Question:
I've succesfully updated my Login code for FB SDK 4.0. Initially, I used this code to logout from Facebook from an external dialog.
'''
if (Global.getActiveSession() != null) {
Session.getActiveSession().closeAndClearTokenInformation();
}
Session.setActiveSession(null);
'''
But with the new FB SDK 4.0, there is no way I use this. I've tried using
'''
LoginManager loginManager = LoginManager.getInstance();
loginManager.logOut();
'''
but got the following error which I cannot explain.
'''
at com.facebook.internal.Validate.sdkInitialized(Validate.java:99)
at com.facebook.login.LoginManager.<init>(LoginManager.java:70)
at com.facebook.login.LoginManager.getInstance(LoginManager.java:81)
at com.ababab.abab_name_changed.common.util.CommonUtils.fbLogout(CommonUtils.java:676)
'''
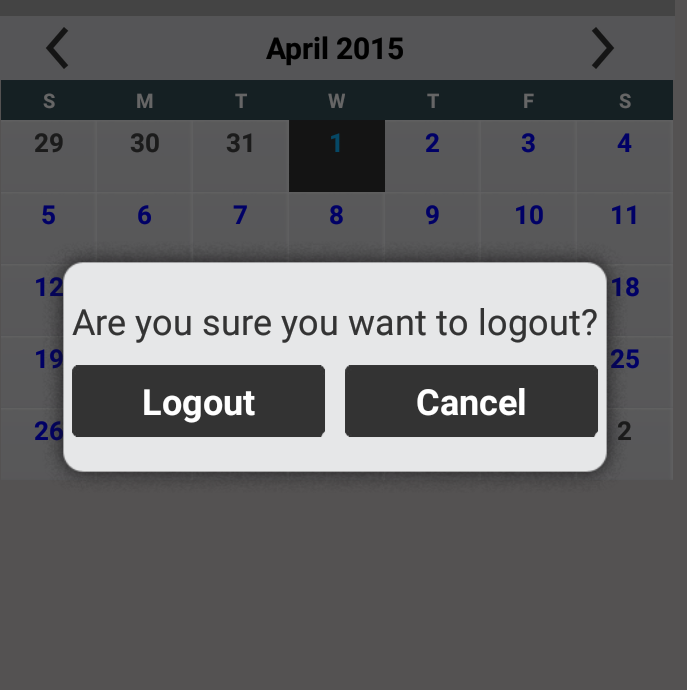
Answer: '''
LoginManager.getInstance().logOut();
'''
Works for me.
I think you'll have to call
'FacebookSdk.sdkInitialize(getApplicationContext());'
before you ask the LoginManager to logout.